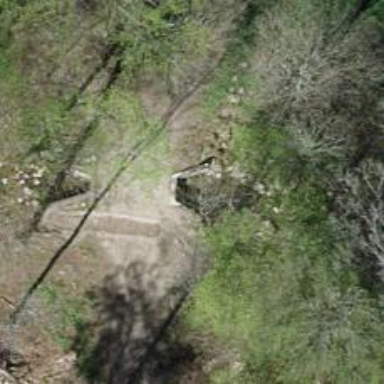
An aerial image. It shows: Culvert tunnel.